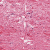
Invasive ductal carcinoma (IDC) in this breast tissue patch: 0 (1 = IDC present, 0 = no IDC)